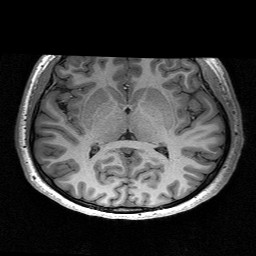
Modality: T1w
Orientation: coronal
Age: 18
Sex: female
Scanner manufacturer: siemens
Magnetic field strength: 3 T
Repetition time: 2.53 s
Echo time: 0.00267 s